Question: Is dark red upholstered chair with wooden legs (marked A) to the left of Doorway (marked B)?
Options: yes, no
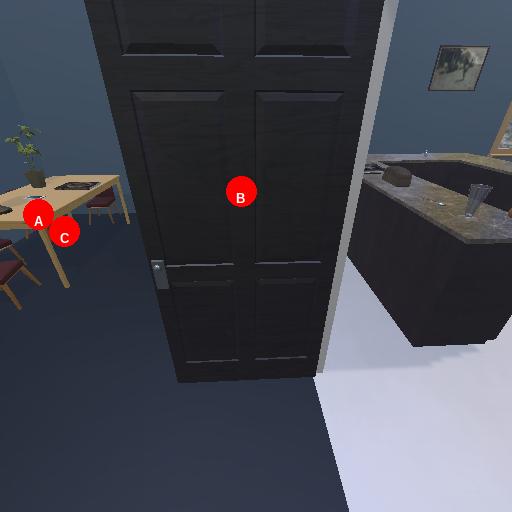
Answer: yes